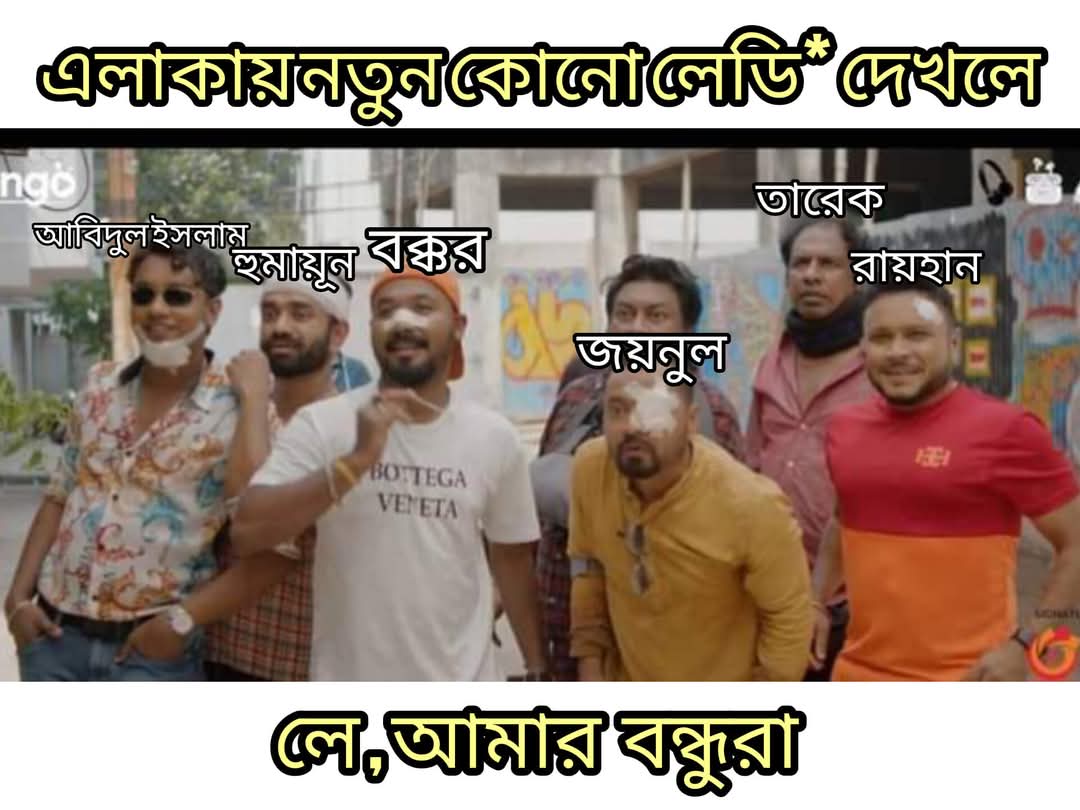
Text: এলাকায় নতুন কোনো লেডি দেখলে
আবিদুল ইসলাম
হুমায়ূন বক্কর
তারেক
রায়হান
জয়নুল
লে, আমার বন্ধুরা
Label: Non Hate